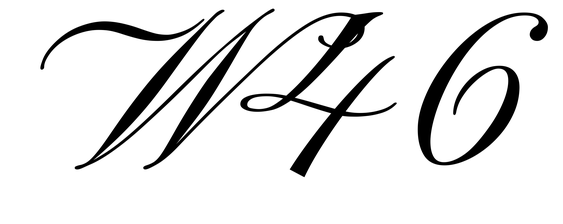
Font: PinyonScript-Regular